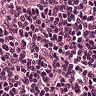
Metastatic tissue present: no